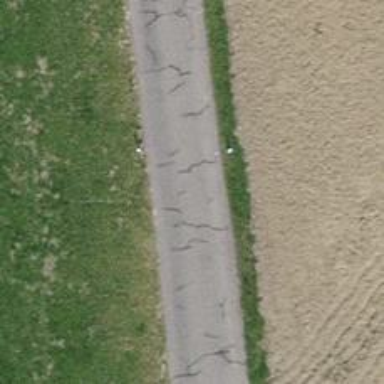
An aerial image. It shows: Residential road with asphalt surface.